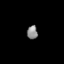
Tissue: lung
Cell type: Myeloid cells
Senescence score: 0.2044
Nuclear area (px): 142
Mean DAPI intensity: 135.852